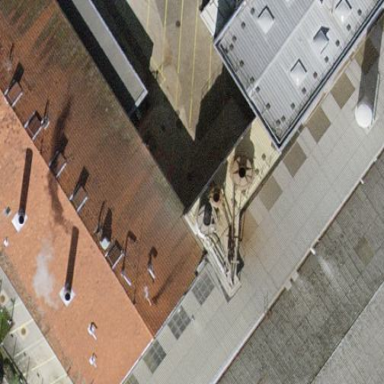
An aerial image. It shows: Industrial building.